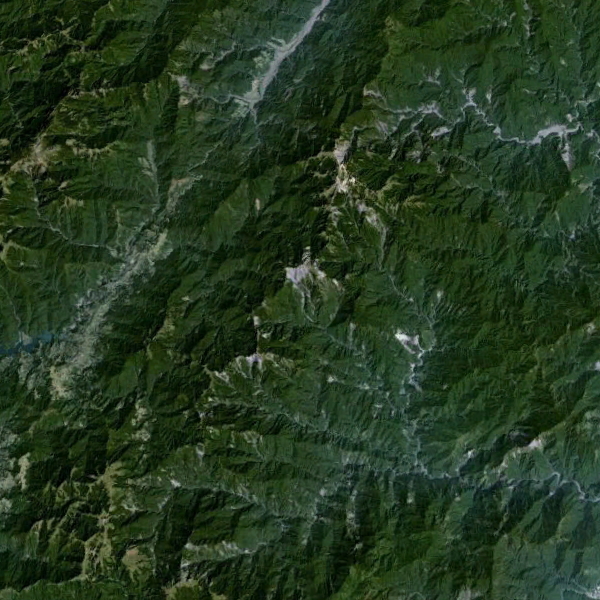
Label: Mountain